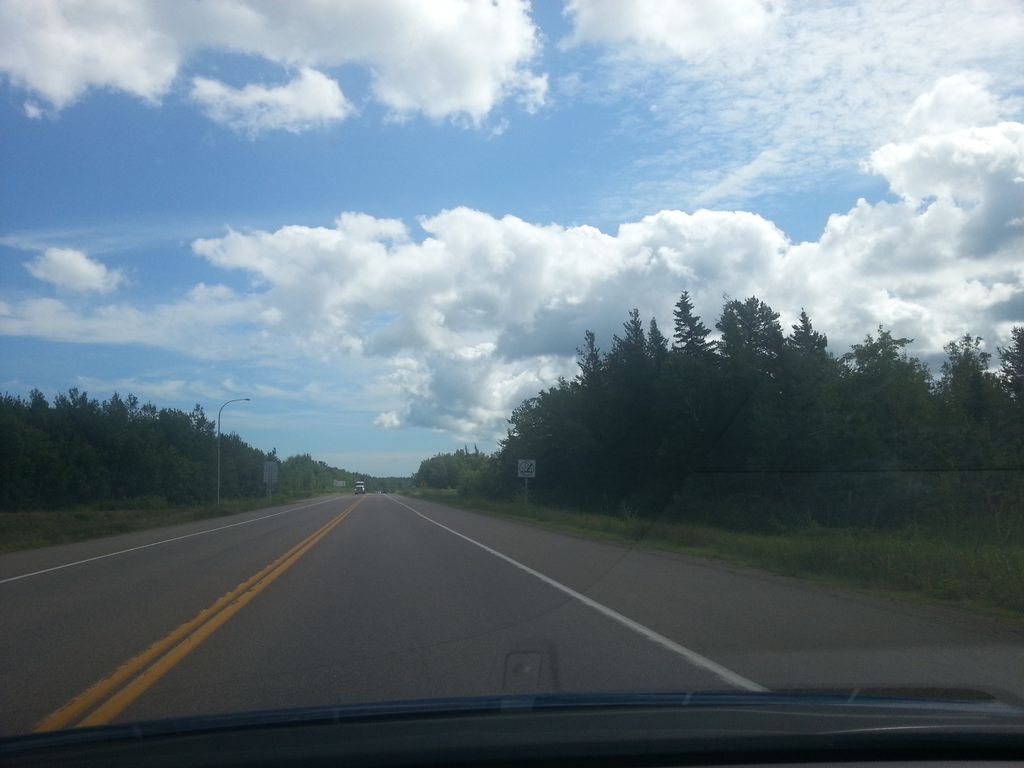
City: charlottetown